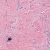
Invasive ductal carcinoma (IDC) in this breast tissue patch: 0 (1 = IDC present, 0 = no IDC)